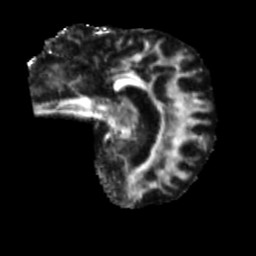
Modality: FA
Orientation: sagittal
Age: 54
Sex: male
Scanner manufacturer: siemens
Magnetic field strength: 3 T
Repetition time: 5.25 s
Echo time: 0.08 s